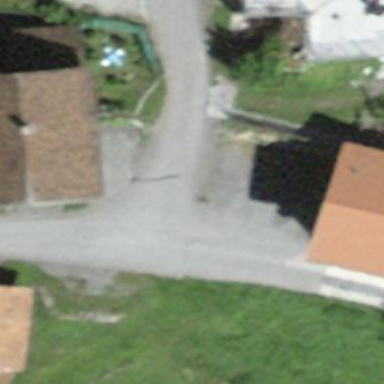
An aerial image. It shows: Detached building with gabled roof.